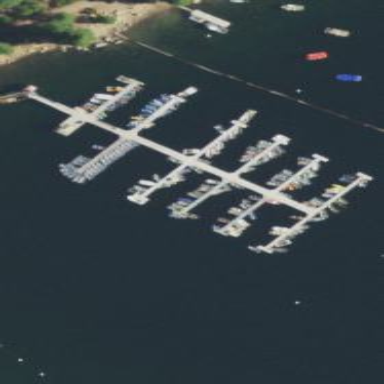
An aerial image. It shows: Marina area for leisure land.